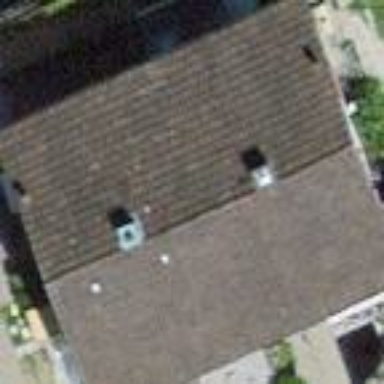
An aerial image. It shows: Terrace-style building with gabled roof.